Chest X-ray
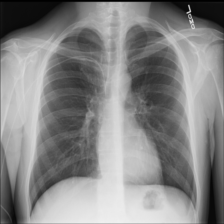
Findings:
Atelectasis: negative
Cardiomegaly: negative
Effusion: negative
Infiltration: negative
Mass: negative
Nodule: negative
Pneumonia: negative
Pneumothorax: negative
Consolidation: negative
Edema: negative
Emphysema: negative
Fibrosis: negative
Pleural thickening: negative
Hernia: negative